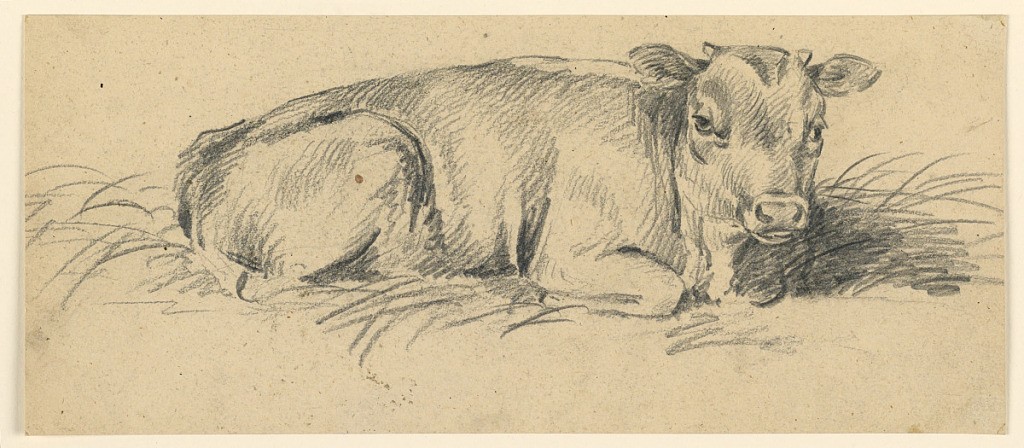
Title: Study of a Young Bull Lying in a Meadow
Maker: Henry Bernard Chalon, English, 1770 - 1849
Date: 1820–1849
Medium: Black crayon on grayish cardboard
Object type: Drawing
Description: Shown in profile turned toward right, with the head turned to the spectator.